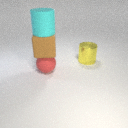
large red rubber sphere to the left of large yellow metal cylinder